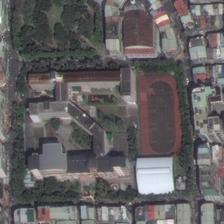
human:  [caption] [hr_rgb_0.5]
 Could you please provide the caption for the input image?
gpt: many buildings and some green trees are around a playground .

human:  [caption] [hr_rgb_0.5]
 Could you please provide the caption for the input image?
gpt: this irregular and crowded area is mainly made up of various of edifices and a large football field .

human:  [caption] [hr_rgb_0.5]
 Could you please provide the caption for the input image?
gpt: a playground is surrounded by many buildings and some green trees .

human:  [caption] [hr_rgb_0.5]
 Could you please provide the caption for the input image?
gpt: a small playground is surrounded by a fan-shaped buildings .

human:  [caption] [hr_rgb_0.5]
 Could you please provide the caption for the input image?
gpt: a playground is semi-surrounded by some green trees and many buildings .